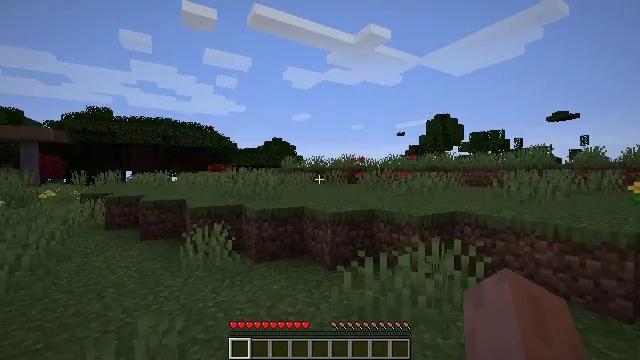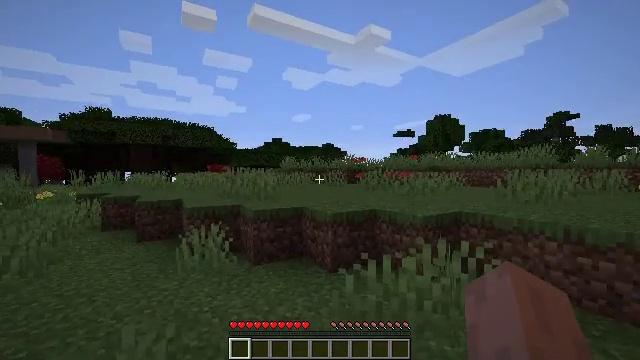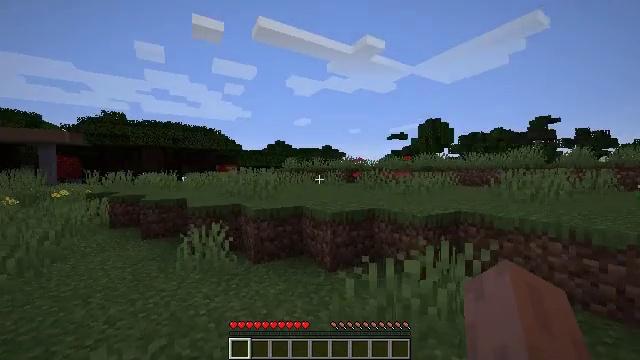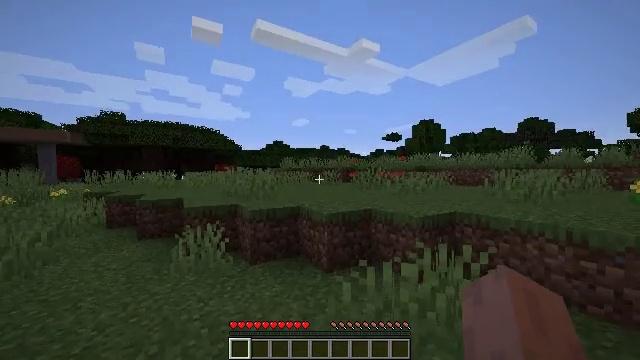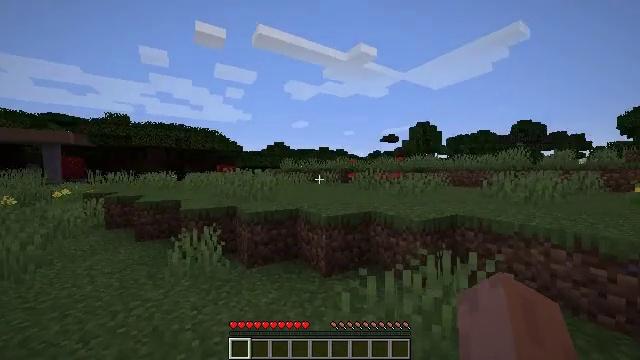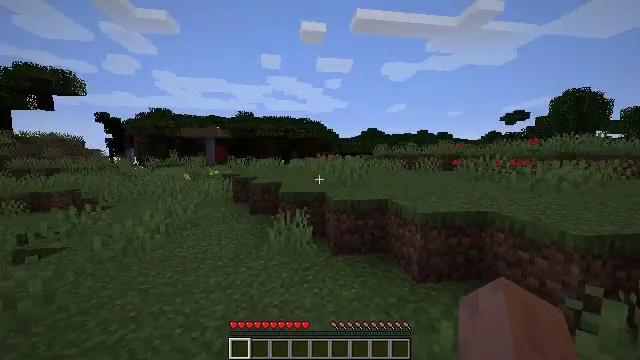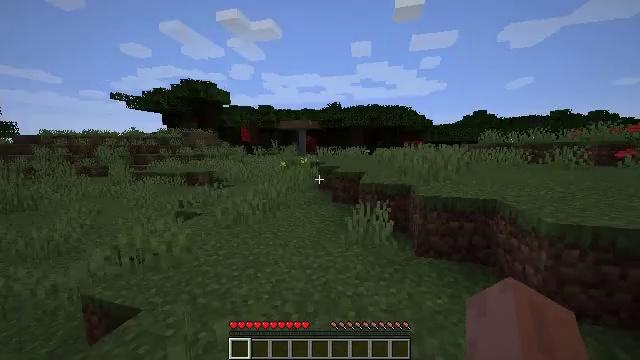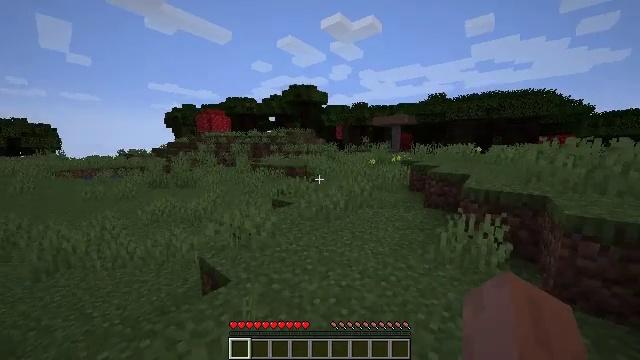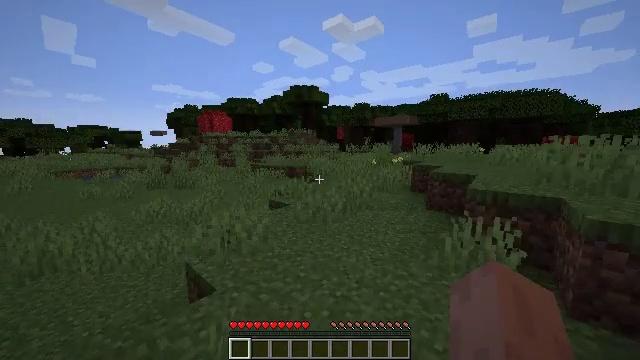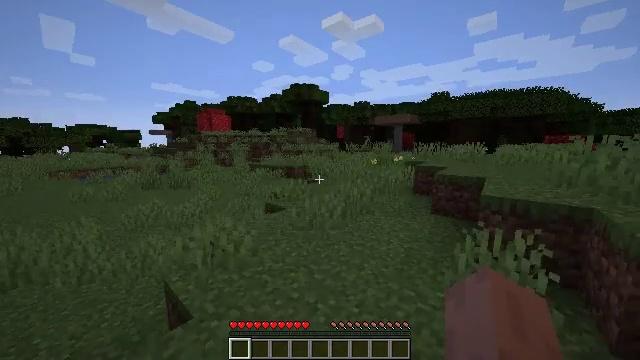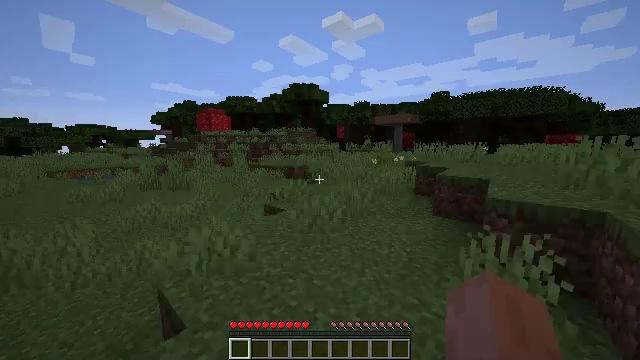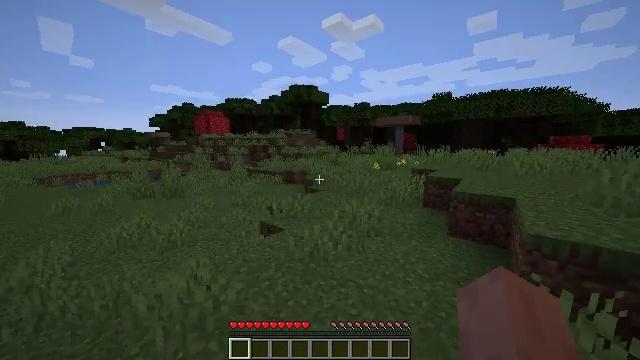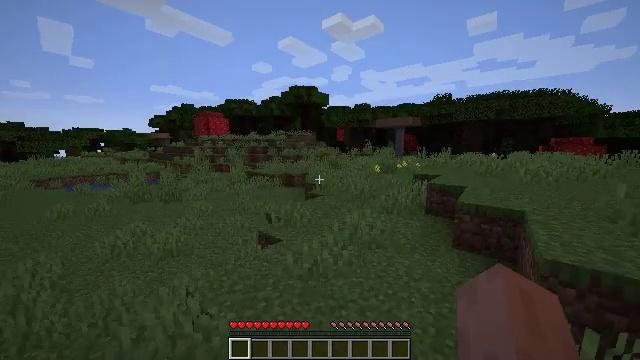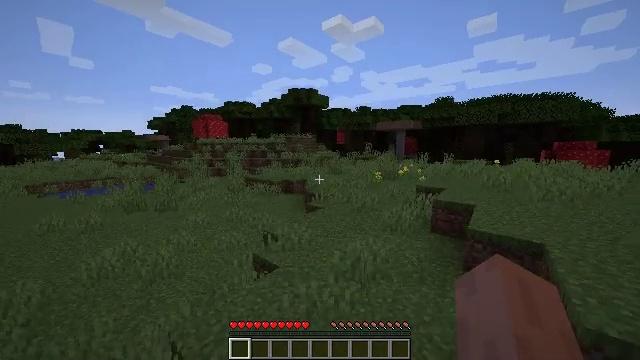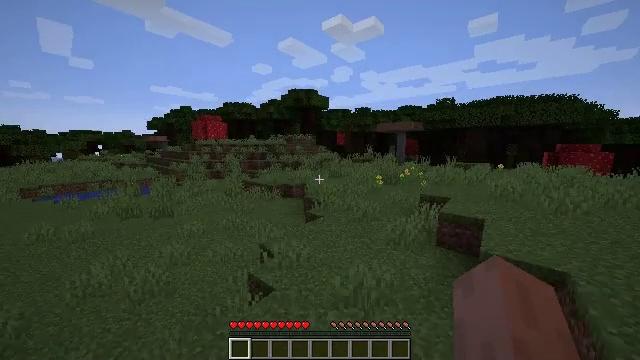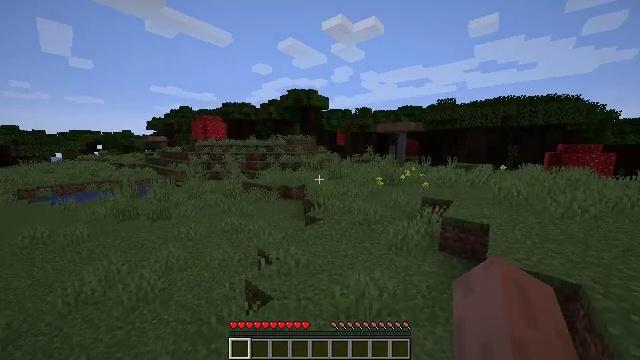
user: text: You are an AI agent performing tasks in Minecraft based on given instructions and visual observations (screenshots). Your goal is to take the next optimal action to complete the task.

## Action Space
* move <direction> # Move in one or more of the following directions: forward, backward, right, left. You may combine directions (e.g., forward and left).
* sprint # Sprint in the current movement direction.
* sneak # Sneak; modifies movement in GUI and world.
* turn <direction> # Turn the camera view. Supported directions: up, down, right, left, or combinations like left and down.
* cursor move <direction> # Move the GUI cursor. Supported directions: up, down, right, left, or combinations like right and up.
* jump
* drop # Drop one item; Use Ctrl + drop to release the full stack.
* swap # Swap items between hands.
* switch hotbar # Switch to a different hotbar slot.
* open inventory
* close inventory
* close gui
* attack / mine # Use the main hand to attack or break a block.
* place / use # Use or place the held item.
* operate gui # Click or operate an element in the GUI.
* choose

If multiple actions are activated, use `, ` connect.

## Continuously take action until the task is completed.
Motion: motion action
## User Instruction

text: Gather dark oak log for crafting.
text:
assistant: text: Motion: move forward, sprint, attack / mine
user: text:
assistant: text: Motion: move forward, sprint, attack / mine
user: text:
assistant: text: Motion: move forward, sprint, attack / mine
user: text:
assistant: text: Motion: move forward, sprint, attack / mine
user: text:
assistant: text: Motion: move forward, sprint, turn left and down, attack / mine
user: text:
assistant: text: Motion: move forward, sprint, turn left and down, attack / mine
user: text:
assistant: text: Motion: move forward, sprint, turn left and down, attack / mine
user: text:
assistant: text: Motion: move forward, sprint, attack / mine
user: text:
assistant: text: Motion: move forward, sprint, attack / mine
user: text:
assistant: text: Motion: move forward, sprint, attack / mine
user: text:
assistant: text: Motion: move forward, sprint, attack / mine, jump
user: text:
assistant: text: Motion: move forward, sprint, attack / mine, jump
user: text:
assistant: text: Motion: move forward, sprint, attack / mine, jump
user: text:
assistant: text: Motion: move forward, sprint, attack / mine, jump
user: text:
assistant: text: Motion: move forward, sprint, attack / mine, jump
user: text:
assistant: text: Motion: move forward, sprint, attack / mine, jump
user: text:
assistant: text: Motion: move forward, sprint, attack / mine, jump
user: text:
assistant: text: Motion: move forward, sprint, attack / mine, jump
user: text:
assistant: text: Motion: move forward, sprint, attack / mine, jump
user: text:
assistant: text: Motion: move forward, sprint, turn right, attack / mine, jump
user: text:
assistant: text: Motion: move forward, sprint, turn right, attack / mine, jump
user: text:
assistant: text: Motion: move forward, sprint, turn right, attack / mine, jump
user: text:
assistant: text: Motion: move forward, sprint, turn right, attack / mine, jump
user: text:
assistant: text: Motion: move forward, sprint, attack / mine, jump
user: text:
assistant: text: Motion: move forward, sprint, attack / mine, jump
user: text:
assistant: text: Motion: move forward, sprint, attack / mine, jump
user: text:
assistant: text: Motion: move forward, sprint, attack / mine, jump
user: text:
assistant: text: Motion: move forward, sprint, attack / mine, jump
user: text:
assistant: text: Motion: move forward, sprint, attack / mine, jump
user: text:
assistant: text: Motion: move forward, sprint, turn right and down, attack / mine, jump